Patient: sex M, age 29
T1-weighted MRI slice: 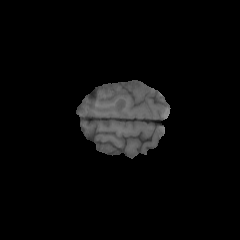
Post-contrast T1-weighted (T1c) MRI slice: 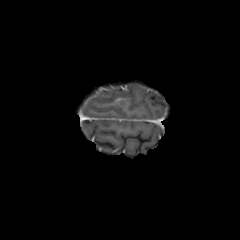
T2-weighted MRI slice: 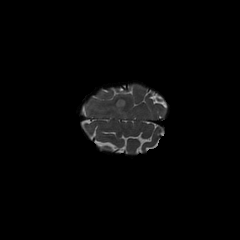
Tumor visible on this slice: yes
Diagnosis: Glioblastoma, IDH-wildtype
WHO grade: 4